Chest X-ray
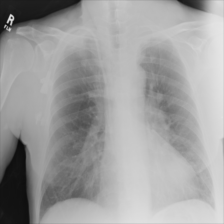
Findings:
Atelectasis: negative
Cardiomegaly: negative
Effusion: negative
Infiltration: positive
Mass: negative
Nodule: negative
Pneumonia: negative
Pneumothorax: negative
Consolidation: negative
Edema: negative
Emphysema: negative
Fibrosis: negative
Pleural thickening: negative
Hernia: negative